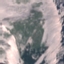
Land use / land cover class: HerbaceousVegetation